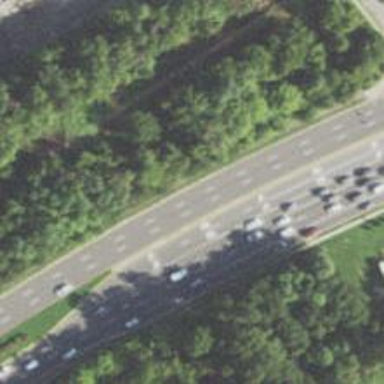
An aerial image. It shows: Expressway with asphalt surface. It is trunk highway with separate sidewalk.